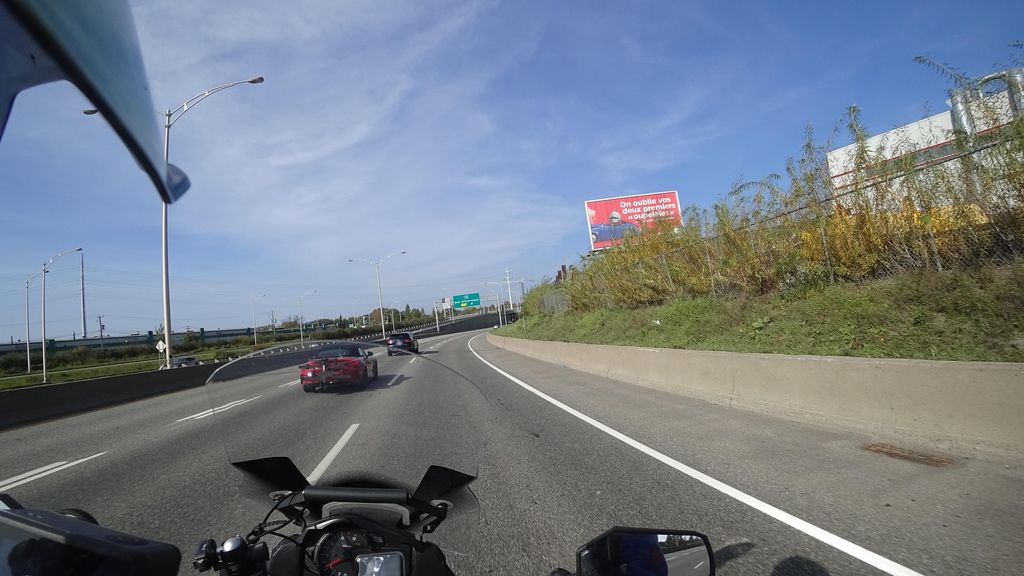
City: quebec_city